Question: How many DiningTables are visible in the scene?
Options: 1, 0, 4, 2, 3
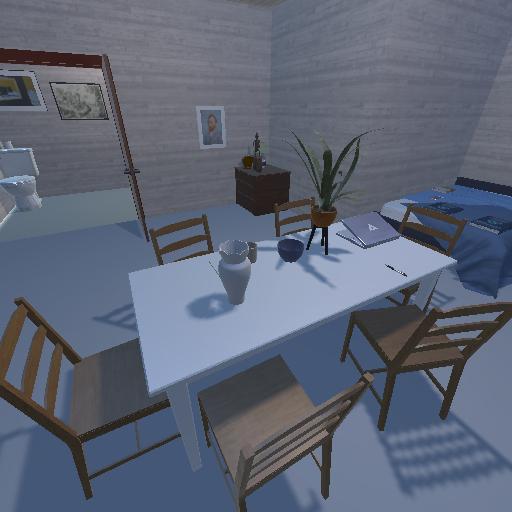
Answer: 1